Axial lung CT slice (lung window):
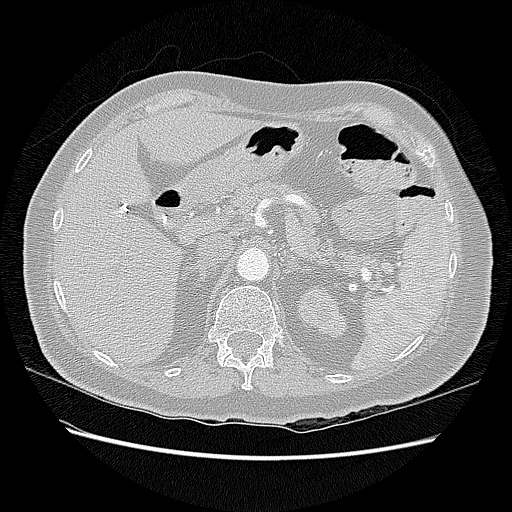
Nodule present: no